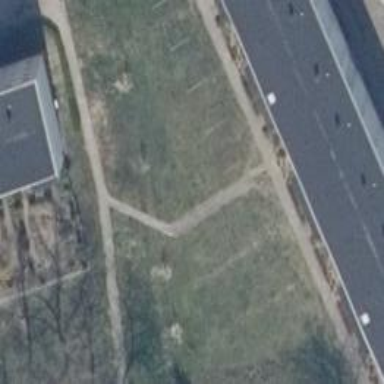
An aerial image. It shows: Footway.